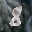
Label: 8